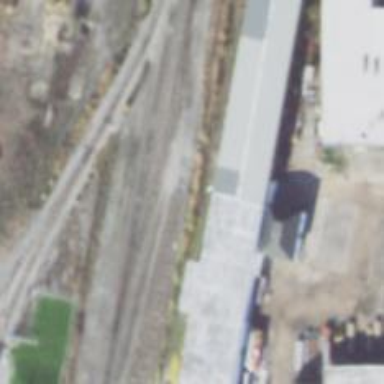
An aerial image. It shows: Rail spur service.